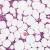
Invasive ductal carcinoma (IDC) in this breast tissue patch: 1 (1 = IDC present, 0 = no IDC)